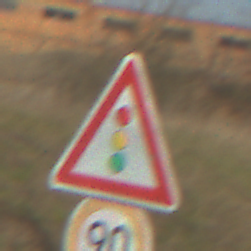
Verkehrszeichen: Lichtzeichenanlage
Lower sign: Geschwindigkeit90
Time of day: MorningAfternoon
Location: Outdoor (Nature)
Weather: Clear
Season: NotSpecified
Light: Natural